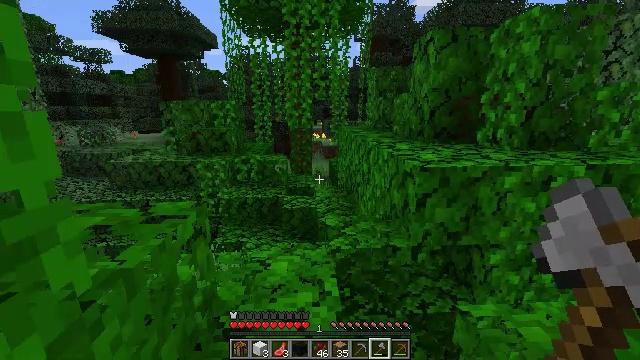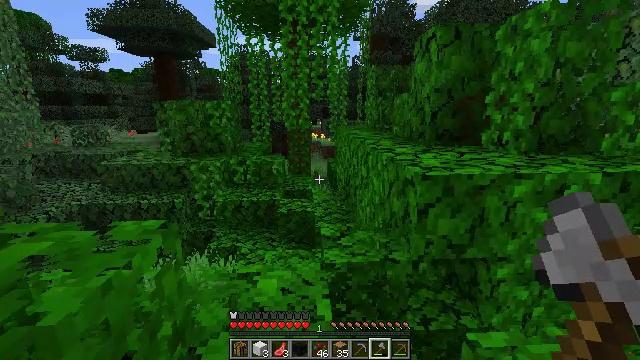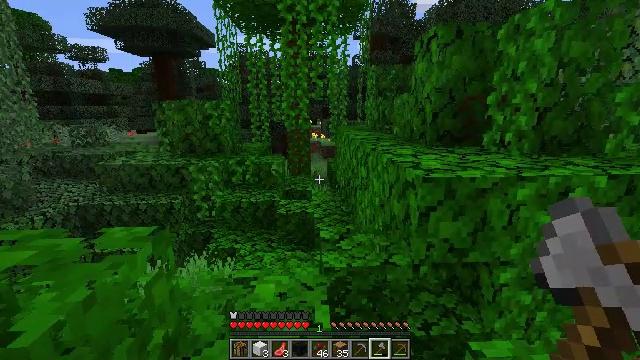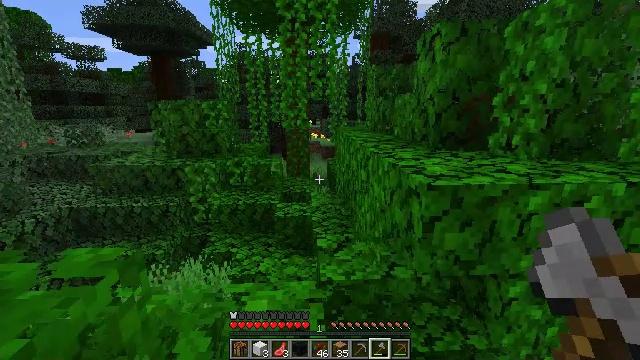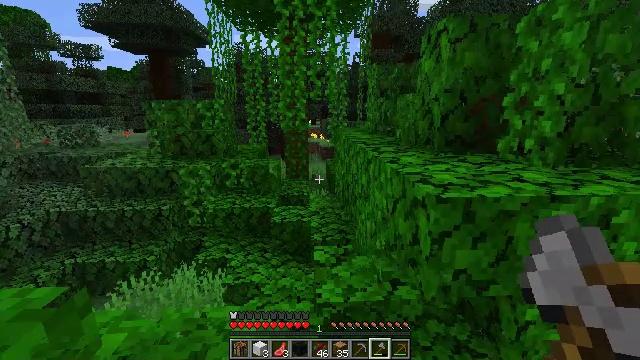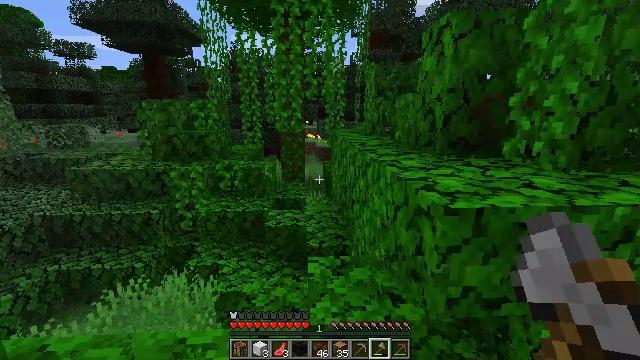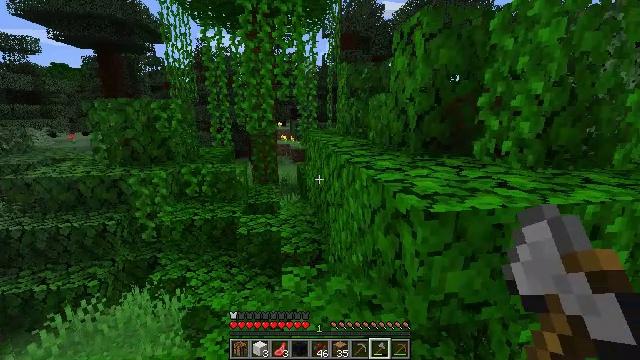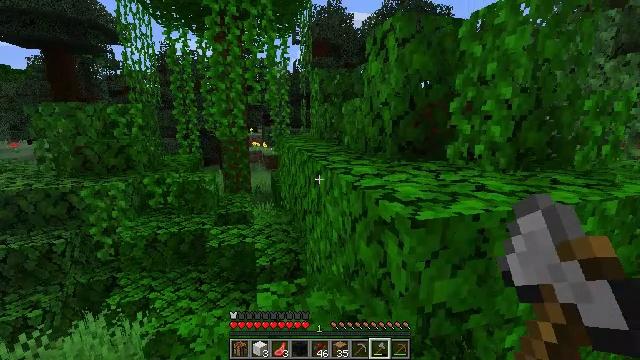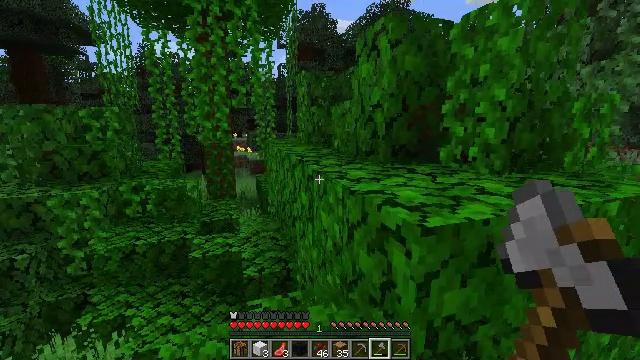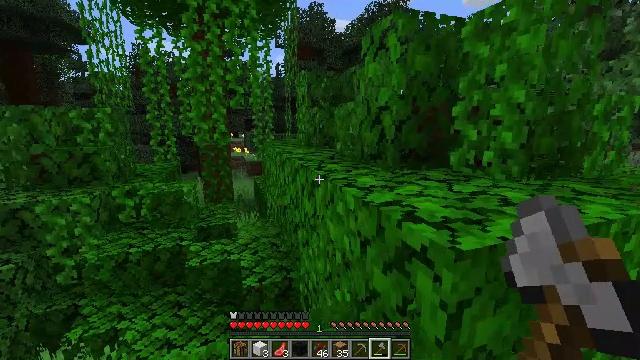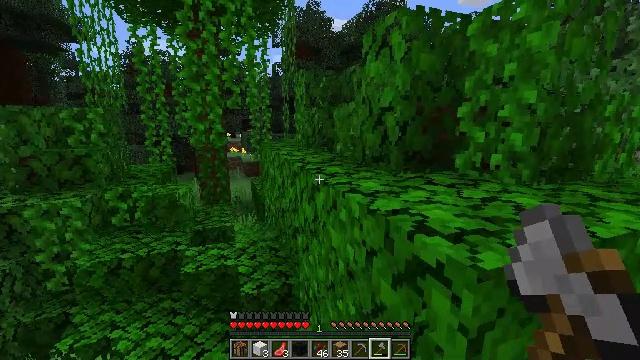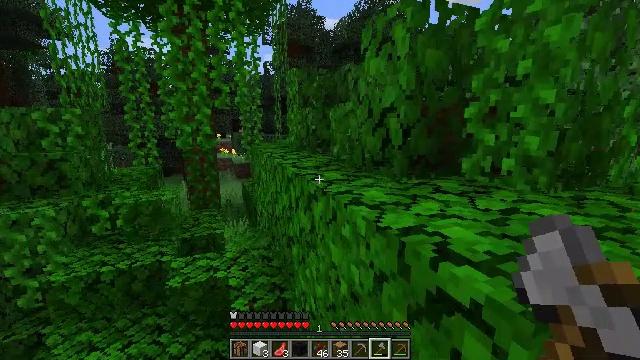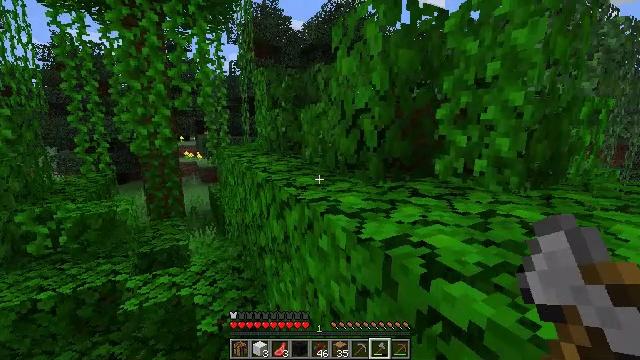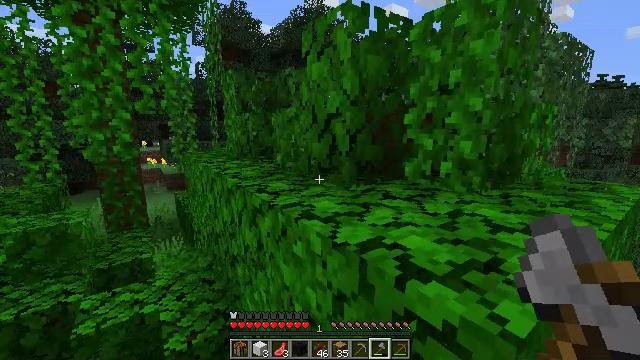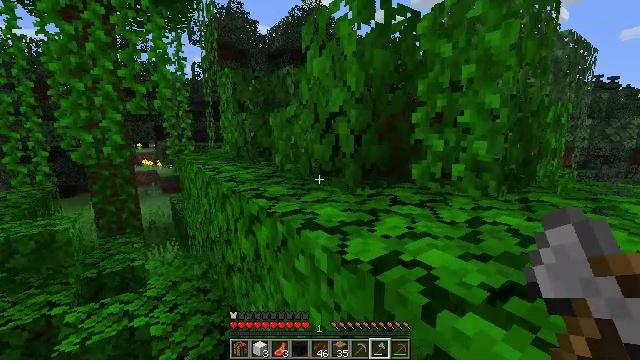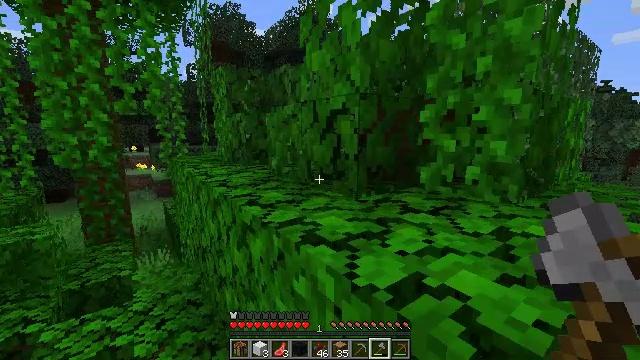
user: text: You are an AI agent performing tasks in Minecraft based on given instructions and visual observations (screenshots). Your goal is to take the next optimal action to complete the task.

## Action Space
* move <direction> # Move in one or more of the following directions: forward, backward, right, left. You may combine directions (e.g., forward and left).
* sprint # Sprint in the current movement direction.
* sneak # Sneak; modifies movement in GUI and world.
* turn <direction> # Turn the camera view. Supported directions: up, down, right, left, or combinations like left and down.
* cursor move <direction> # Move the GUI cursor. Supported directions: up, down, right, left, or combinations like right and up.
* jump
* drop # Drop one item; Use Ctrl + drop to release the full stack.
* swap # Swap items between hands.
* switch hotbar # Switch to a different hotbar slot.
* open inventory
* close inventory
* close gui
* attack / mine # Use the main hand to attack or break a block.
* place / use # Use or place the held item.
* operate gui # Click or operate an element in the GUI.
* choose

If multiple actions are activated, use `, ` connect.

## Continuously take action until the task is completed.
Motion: motion action
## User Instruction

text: Gather jungle leaves from the tree.
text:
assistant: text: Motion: move forward
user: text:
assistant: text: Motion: move forward
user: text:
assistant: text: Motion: move forward
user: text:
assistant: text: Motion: move forward
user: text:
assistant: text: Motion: move forward
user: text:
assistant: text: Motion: move forward, turn right
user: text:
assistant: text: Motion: move forward and move left, turn right and up
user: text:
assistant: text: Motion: move forward and move left, turn right and up
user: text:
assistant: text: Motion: move forward
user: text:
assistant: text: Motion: move forward
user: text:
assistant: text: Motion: move forward, turn right
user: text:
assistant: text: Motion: move forward, turn right
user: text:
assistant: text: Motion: move forward, turn right
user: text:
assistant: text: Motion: move forward
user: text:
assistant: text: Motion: move forward
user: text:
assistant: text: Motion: move forward, jump
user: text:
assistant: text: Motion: move forward, turn up, jump
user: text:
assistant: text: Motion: move forward, jump
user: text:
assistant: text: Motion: move forward, jump
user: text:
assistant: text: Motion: move forward, turn up, jump
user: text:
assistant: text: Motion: move forward, jump
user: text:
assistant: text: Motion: move forward, jump
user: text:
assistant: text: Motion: move forward, jump
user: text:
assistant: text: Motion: move forward, jump
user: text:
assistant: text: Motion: move forward and move left
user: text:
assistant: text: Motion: move forward and move left
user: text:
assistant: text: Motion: move forward and move left
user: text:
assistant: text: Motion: move forward and move left, turn right
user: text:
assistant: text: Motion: move forward and move left, turn right, jump
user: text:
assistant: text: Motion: move forward, turn right, jump